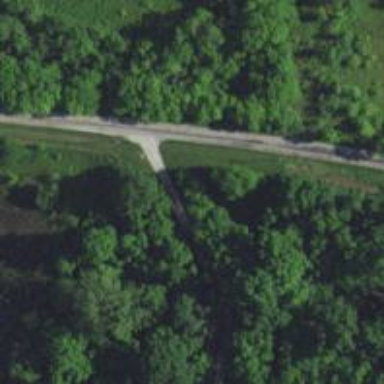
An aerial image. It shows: Driveway leading to service road.